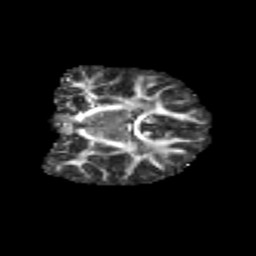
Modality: FA
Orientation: coronal
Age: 9
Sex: female
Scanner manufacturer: siemens
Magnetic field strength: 3 T
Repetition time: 3.8 s
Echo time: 0.07 s